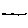
Label: line